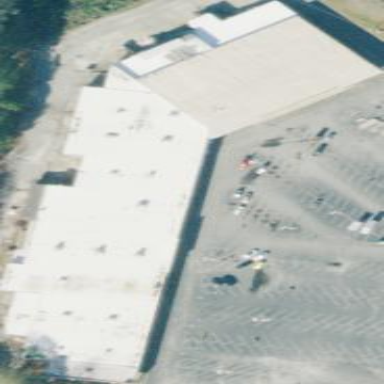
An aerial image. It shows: Commercial building.